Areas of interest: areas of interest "China Yi Ten-Month Solar Calendar Cultural Park"
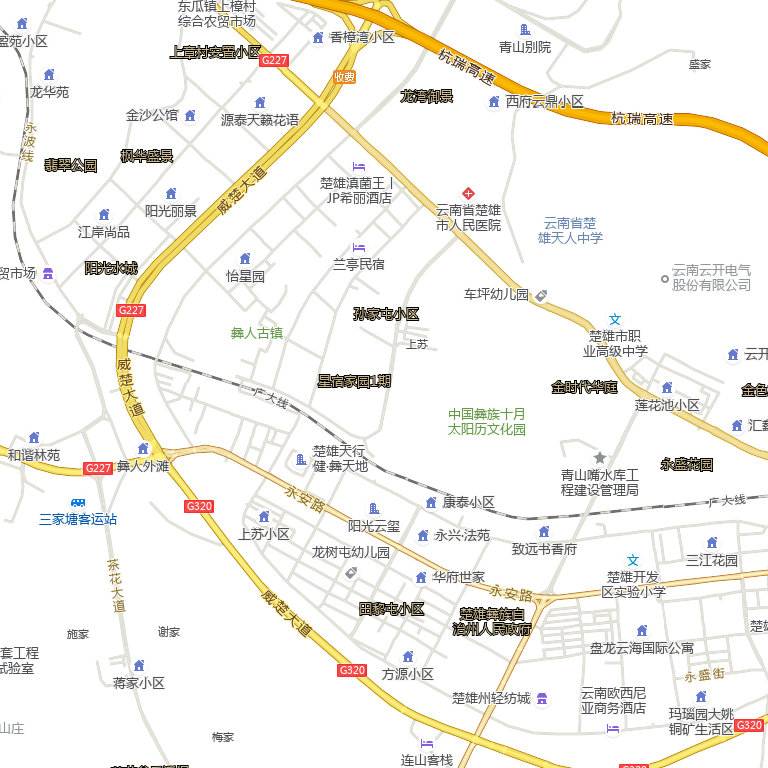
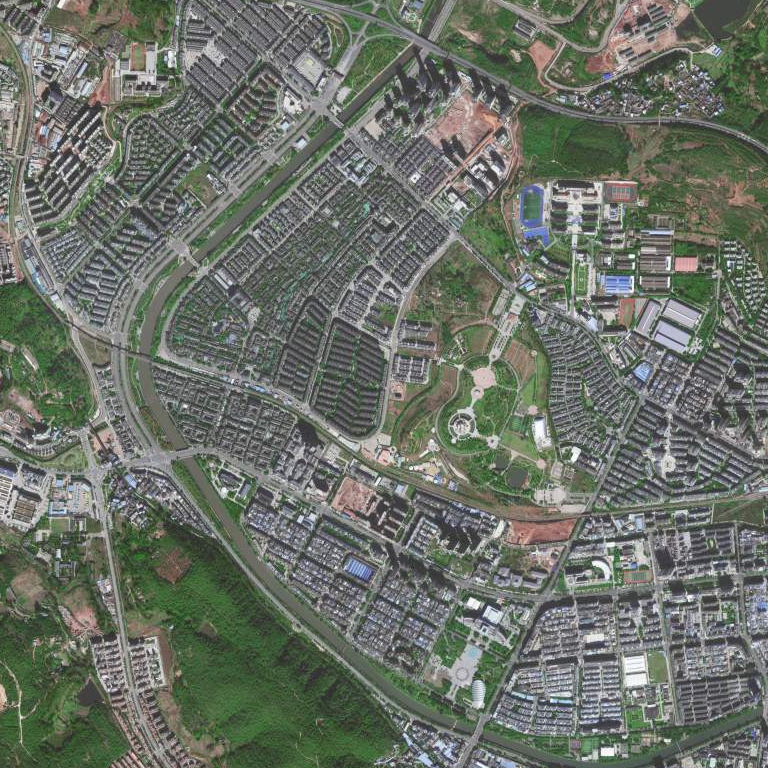